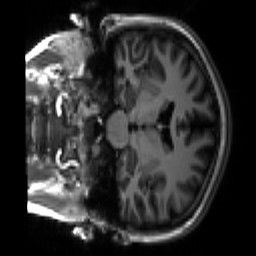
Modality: T1w
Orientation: coronal
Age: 18
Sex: female
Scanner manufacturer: siemens
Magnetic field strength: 3 T
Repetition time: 2.3 s
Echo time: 0.00267 s